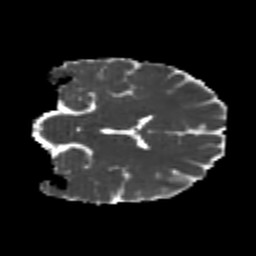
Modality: MD
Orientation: coronal
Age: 21
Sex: female
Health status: healthy
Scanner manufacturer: philips
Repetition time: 7.386 s
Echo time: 0.08599 s